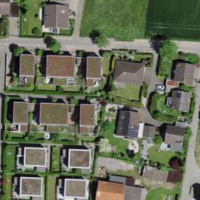
EUNIS habitat code: 55
Species observed at this site:
Certhia brachydactyla
Corvus corone
Turdus philomelos
Emberiza citrinella
Dendrocopos major
Turdus viscivorus
Aegithalos caudatus
Buteo buteo
Anthus pratensis
Sylvia atricapilla
Spinus spinus
Muscicapa striata
Phylloscopus collybita
Poecile palustris
Gallinula chloropus
Alauda arvensis
Ardea alba
Dendrocoptes medius
Erithacus rubecula
Pica pica
Phoenicurus ochruros
Sitta europaea
Garrulus glandarius
Phoenicurus phoenicurus
Saxicola rubicola
Columba livia
Certhia familiaris
Falco tinnunculus
Picus viridis
Accipiter nisus
Cyanistes caeruleus
Lophophanes cristatus
Sturnus vulgaris
Chloris chloris
Troglodytes troglodytes
Streptopelia decaocto
Corvus frugilegus
Linaria cannabina
Passer domesticus
Fringilla coelebs
Lanius collurio
Regulus ignicapilla
Coloeus monedula
Carduelis carduelis
Columba palumbus
Passer montanus
Turdus merula
Fringilla montifringilla
Saxicola rubetra
Parus major
Hirundo rustica
Milvus migrans
Milvus milvus
Turdus pilaris
Regulus regulus
Ciconia ciconia
Phylloscopus trochilus
Motacilla alba
Delichon urbicum